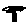
Label: tree